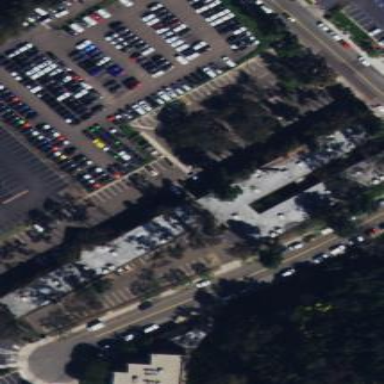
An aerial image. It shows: Office building.